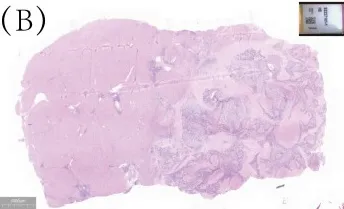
The gross examination of the surgical specimen, as well as histopathological analysis and immunohistochemical examination, the tumor in S5 comprises two distinct components: large-cell neuroendocrine carcinoma and hepatocellular carcinoma. Hematoxylin-eosin staining.
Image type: pathology (h&e)